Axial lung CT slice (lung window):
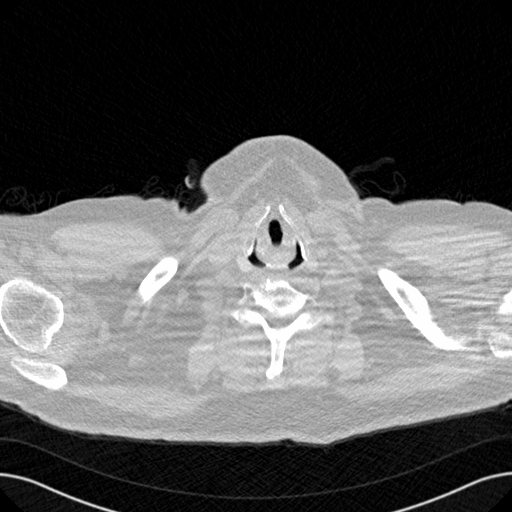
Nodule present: no